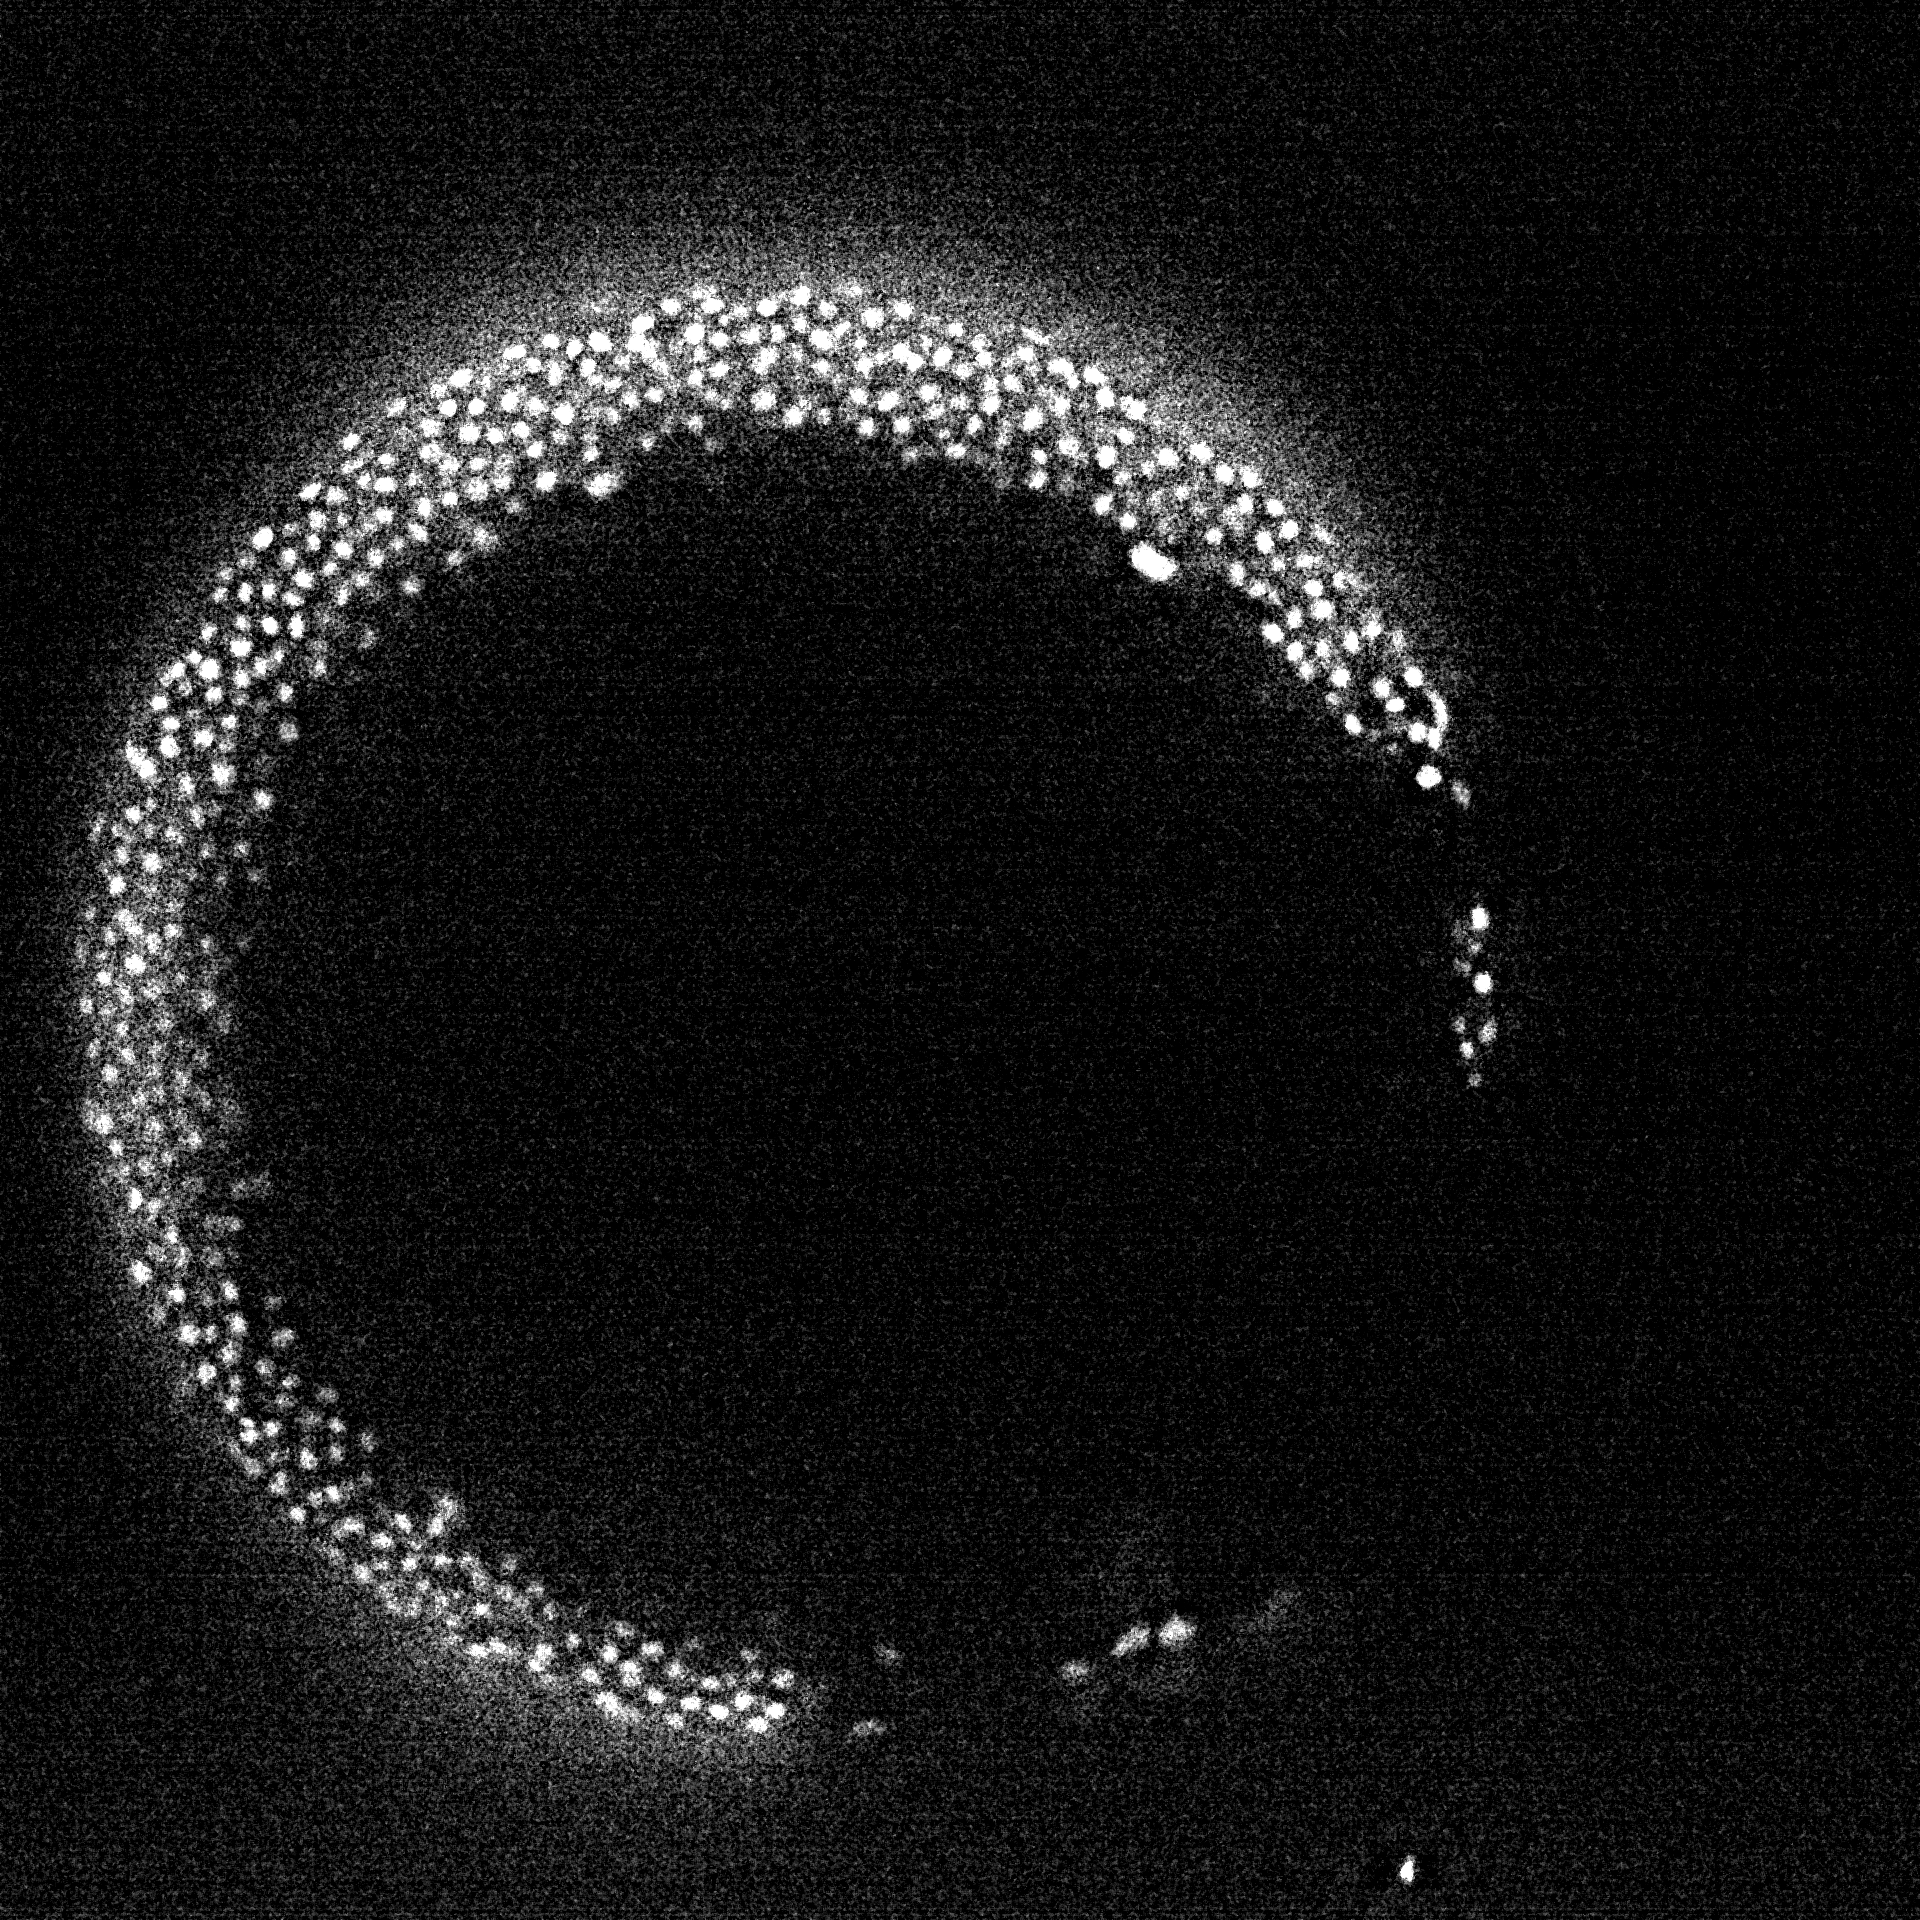
Sample: Zebrafish_1
Volume: 170 slices, 1920x1920 pixels
Nuclei in middle slice: 577